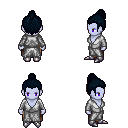
a pixel art fantasy rpg character, female body template, dark elf, purple skin, white robe, robe skirt, raven short topknot hairstyle, metal boots, four views (front, back, left, right), 2x2 character sprite sheet, small pixel art, hard edges, no anti-aliasing